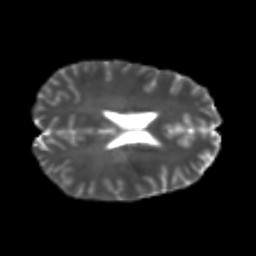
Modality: T2w
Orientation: axial
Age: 25
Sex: male
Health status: healthy
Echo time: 0.074 s